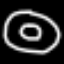
Label: donut